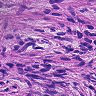
Metastatic tissue present: yes